【题型】选择题　【知识点】平面几何　【难度】medium
如图, 平行四边形 $ABCD$ 中, $AB=2, AD=4, \angle BAD=\frac{\pi}{3}$, $E$ 为 $CD$ 的中点, $AE$ 与 $DB$ 交于 $F$, 则 ( \quad ) \\

\vspace{0.5em}
A. $\vec{BF}$ 在 $\vec{AB}$ 方向上的投影为 0 \\
B. $\vec{AF} = \frac{1}{3}\vec{AB} + \frac{2}{3}\vec{AD}$ \\
C. $\vec{AF} \cdot \vec{AB} = 2$ \\
D. $|\vec{AF}| = 2\sqrt{7}$ \\
\vspace{1.5em}
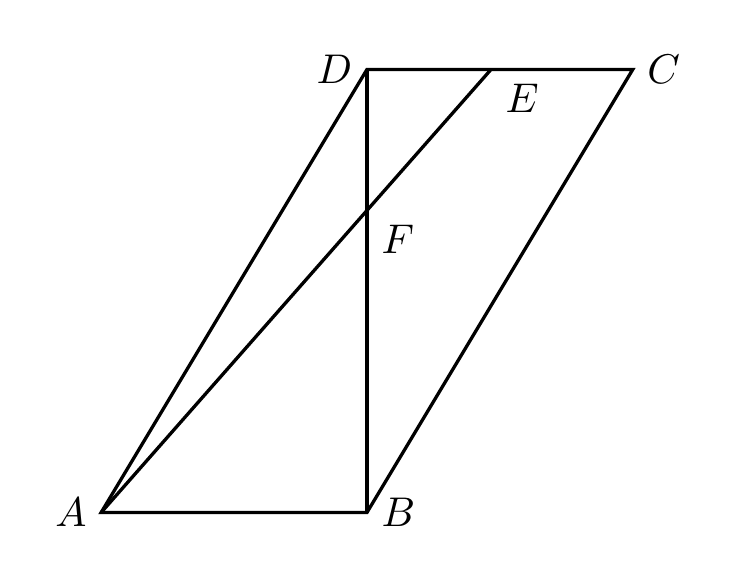
【解答】
【答案】 AB \\
\vspace{1em}
【分析】 根据向量投影、向量线性运算、向量数量积、向量的模等知识对选项进行分析，由此确定正确选项. \\
\vspace{1em}
【解答】 解: 平行四边形 $ABCD$ 中, $AB=2, AD=4, \angle BAD=\frac{\pi}{3}$, \\
所以 $DB = \sqrt{AB^2+AD^2-2AB \cdot AD \cdot \cos\frac{\pi}{3}} = \sqrt{4+16-8} = 2\sqrt{3}$, \\
所以 $AB \perp BD$, $E$ 为 $CD$ 的中点, $AE$ 与 $DB$ 交于 $F$, 所以 $\vec{BF}$ 在 $\vec{AB}$ 方向上的投影为 0, 所以 A 正确; \\
$\vec{AF} = \frac{2}{3}\vec{AE}, \vec{AE} = \frac{1}{2}\vec{AB} + \vec{AD}, \therefore \vec{AF} = \frac{1}{3}\vec{AB} + \frac{2}{3}\vec{AD}$. 所以 B 正确; \\
$\vec{AF} \cdot \vec{AB} = (\frac{1}{3}\vec{AB} + \frac{2}{3}\vec{AD}) \cdot \vec{AB} = \frac{1}{3}\vec{AB}^2 + \frac{2}{3}\vec{AD} \cdot \vec{AB} = \frac{1}{3} \times 2^2 + \frac{2}{3} \times 4 \times 2 \times \frac{1}{2} = 4$, 所以 C 不正确; \\
因为 $BF = \frac{2}{3}DB = \frac{4\sqrt{3}}{3}$, 所以 $AF = \sqrt{AB^2+BF^2} = \sqrt{4 + \frac{16}{3}} = \frac{2\sqrt{21}}{3}$, 所以 D 不正确. \\
故选: AB. \\
\vspace{1em}
【点评】 本题考查向量投影、向量线性运算、向量数量积、向量的模, 考查学生的运算能力, 属于中档题.